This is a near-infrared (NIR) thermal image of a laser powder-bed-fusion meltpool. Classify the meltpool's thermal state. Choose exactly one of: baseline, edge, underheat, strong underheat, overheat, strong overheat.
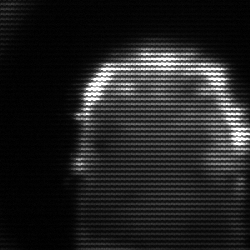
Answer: baseline